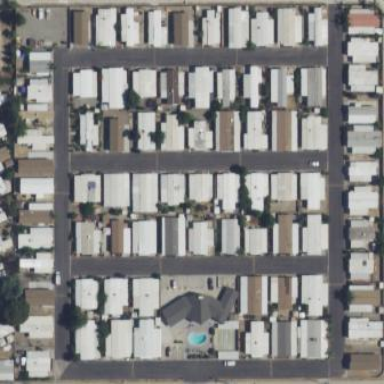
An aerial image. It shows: Residential area known as trailer park.